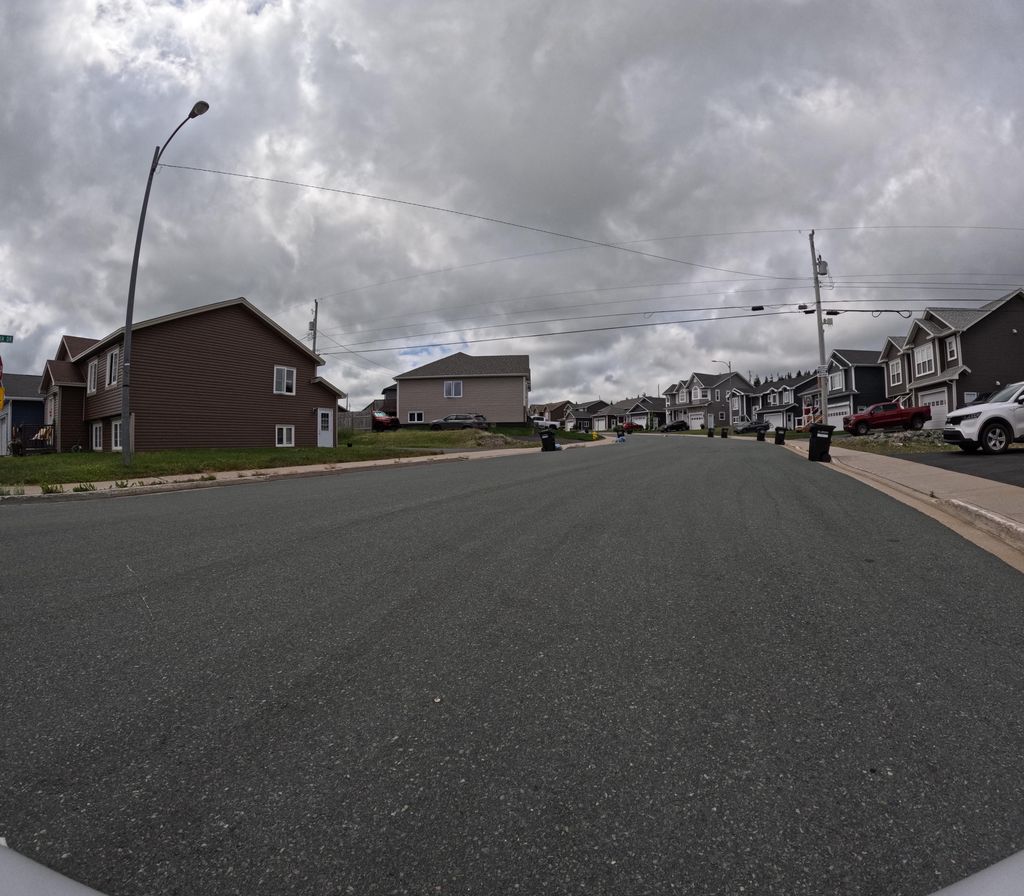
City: st_johns